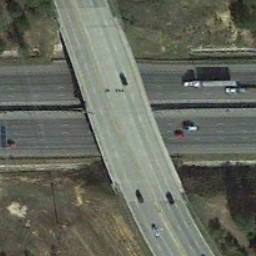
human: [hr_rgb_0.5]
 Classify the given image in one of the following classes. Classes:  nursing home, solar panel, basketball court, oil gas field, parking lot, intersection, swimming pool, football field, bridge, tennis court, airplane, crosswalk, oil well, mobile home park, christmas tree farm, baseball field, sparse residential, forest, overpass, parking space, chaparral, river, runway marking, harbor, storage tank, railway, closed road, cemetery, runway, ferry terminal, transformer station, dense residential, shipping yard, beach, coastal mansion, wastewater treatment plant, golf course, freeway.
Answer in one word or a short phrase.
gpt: overpass